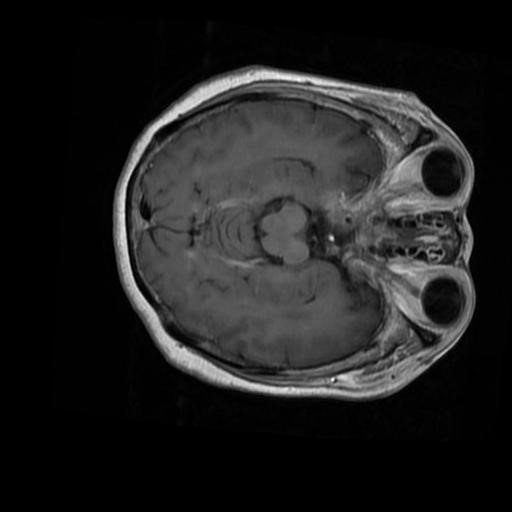
Label: brain_menin